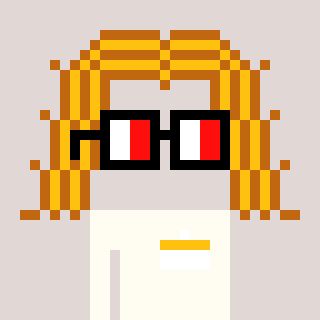
a pixel art character with square glasses with black frames and red eyes, a hair-shaped head and a grayscale-colored body on a warm background